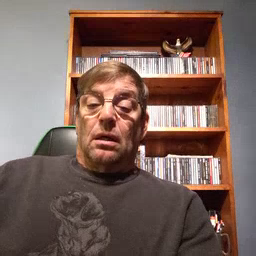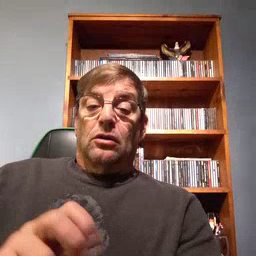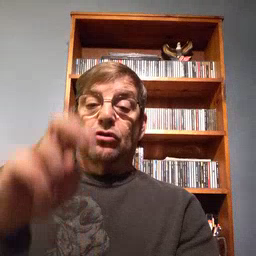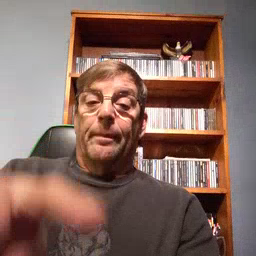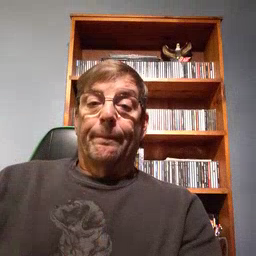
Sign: jump